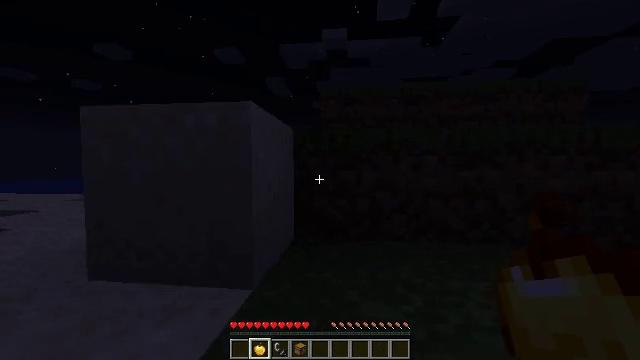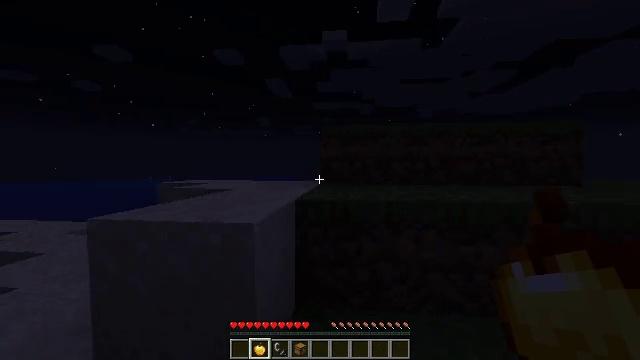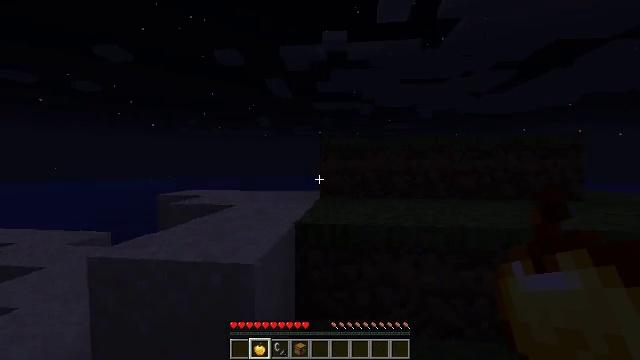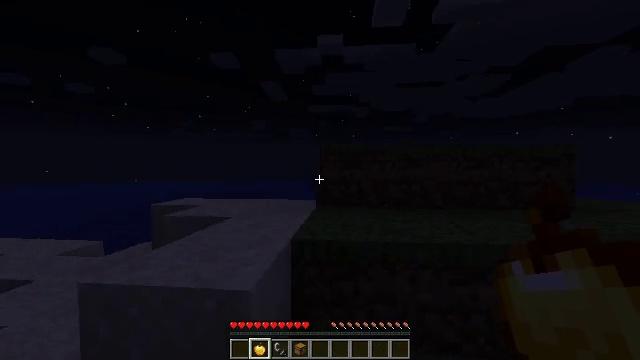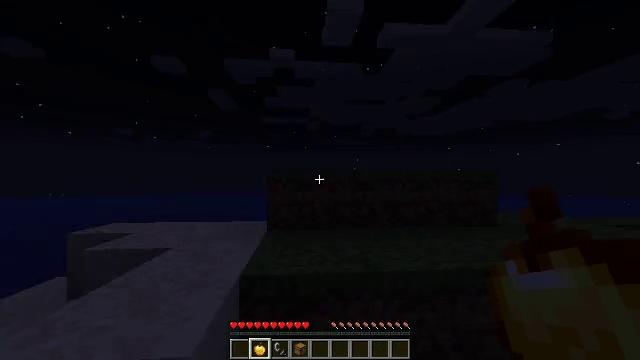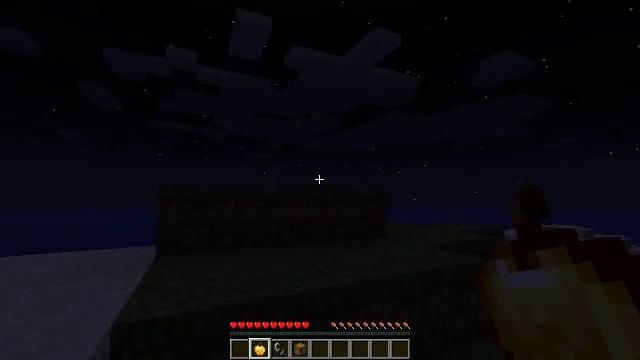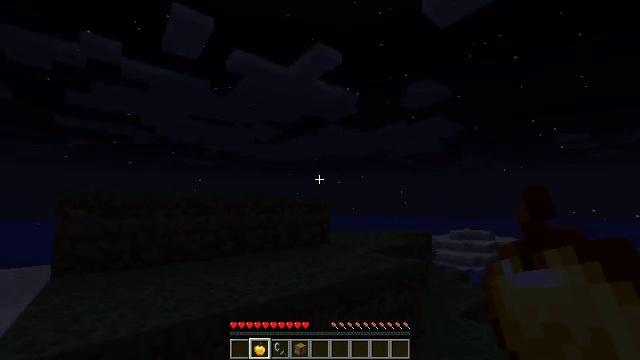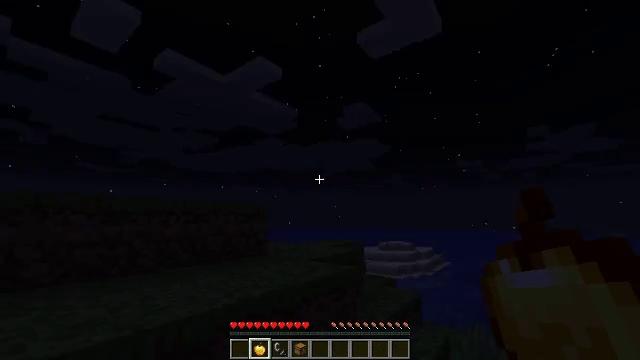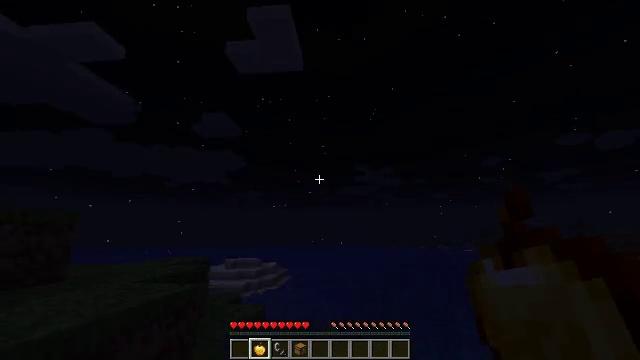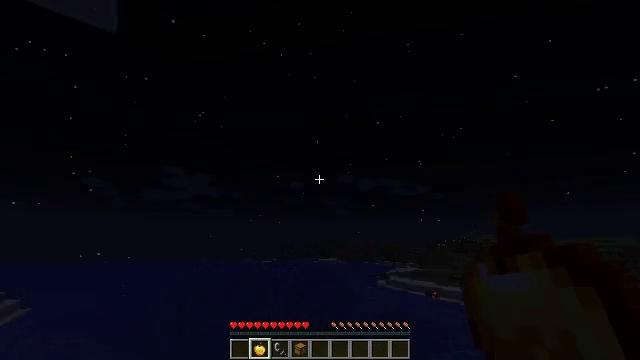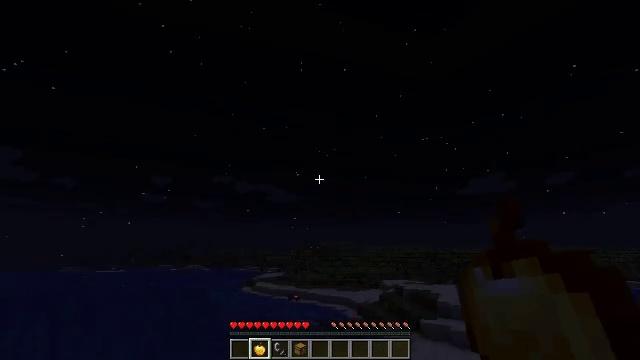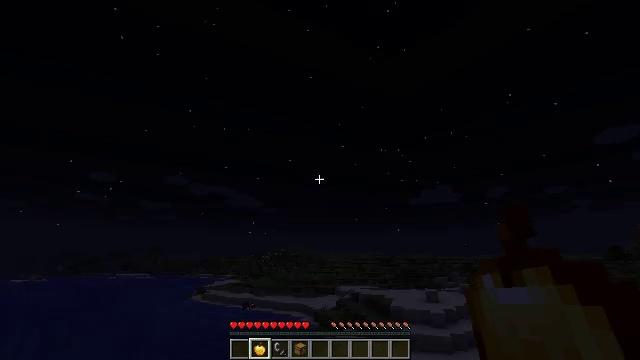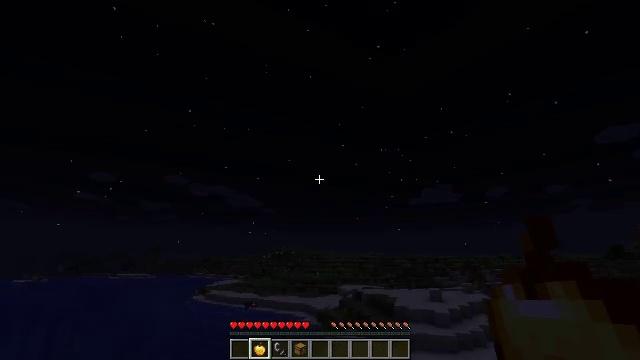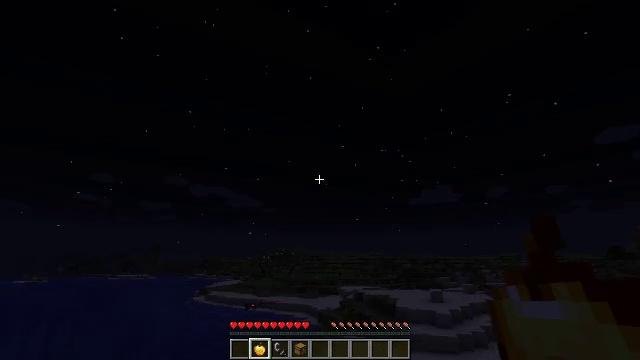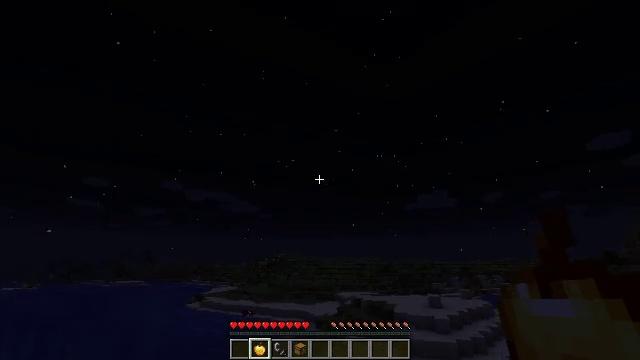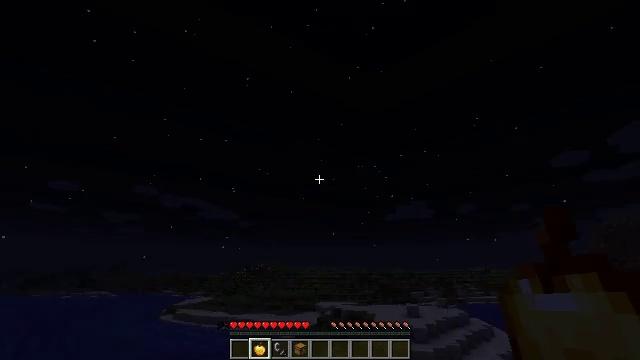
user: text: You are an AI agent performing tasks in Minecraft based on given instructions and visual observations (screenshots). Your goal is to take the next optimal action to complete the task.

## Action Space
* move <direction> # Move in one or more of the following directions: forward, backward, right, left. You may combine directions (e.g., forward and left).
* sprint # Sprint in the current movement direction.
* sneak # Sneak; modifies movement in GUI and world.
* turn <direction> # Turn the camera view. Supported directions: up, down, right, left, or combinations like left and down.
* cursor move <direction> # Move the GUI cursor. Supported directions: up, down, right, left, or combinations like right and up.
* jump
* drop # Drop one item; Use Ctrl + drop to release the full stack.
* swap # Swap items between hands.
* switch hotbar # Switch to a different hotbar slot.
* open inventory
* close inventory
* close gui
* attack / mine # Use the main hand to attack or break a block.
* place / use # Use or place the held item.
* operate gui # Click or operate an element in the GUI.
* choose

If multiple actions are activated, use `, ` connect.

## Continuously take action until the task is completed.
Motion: motion action
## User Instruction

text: Remove a flint and steel from the inventory.
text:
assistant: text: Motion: move forward, jump
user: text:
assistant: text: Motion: move forward, jump
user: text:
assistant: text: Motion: move forward, jump
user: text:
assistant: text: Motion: move forward, turn right and up
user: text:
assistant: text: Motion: move forward, turn right and up
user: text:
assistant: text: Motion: move forward and move left, turn right and up
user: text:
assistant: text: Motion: move forward and move left, turn right and up
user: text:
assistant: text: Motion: move forward and move left, turn right and up
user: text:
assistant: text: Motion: move forward and move left, turn right and up
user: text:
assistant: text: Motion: move forward and move left, turn right and up
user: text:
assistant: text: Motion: move left, turn right and up
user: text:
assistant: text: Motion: move left
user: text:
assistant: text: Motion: move back and move left
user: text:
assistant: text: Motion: move back and move left, turn up
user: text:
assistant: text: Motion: move back and move left, turn right and up
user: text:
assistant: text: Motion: move back and move left, turn right
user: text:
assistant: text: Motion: move back and move left, turn right
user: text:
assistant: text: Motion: move back, turn right
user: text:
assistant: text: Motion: move back, turn right
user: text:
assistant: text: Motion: move back, turn right
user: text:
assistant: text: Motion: move back, turn right
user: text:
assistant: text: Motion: move back, turn right
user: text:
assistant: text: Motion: turn right
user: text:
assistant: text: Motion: turn right
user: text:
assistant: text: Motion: turn right and up
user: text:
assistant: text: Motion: turn right and up
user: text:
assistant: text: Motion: turn right and up
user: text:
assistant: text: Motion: turn right and up
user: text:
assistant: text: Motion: turn right
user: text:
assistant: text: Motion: turn right and down